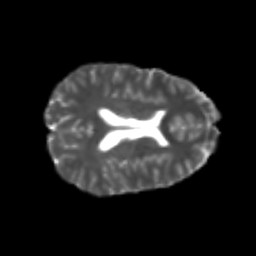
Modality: T2w
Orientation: axial
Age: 22
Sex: female
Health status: healthy
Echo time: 0.074 s